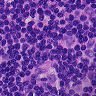
Metastatic tissue present: no